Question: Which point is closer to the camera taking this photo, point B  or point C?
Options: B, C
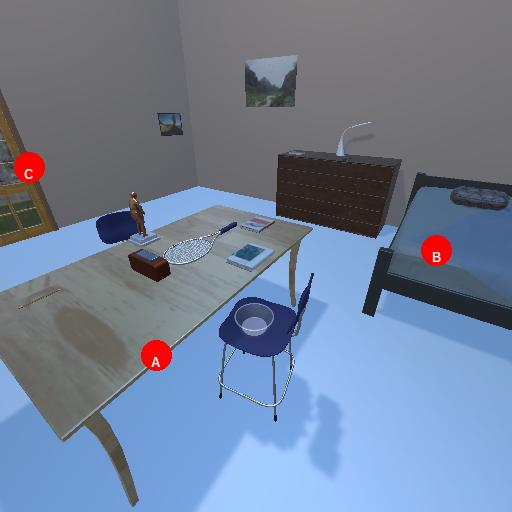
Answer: B